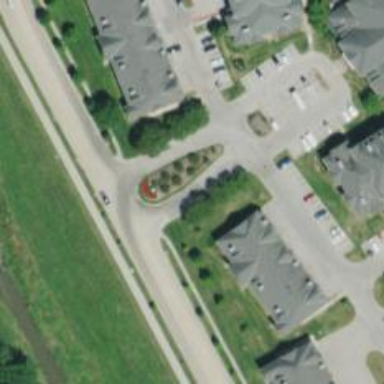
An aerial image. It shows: Living street.